Interaction volume radius: 5 \u00c5
Interaction volume height: 10 \u00c5
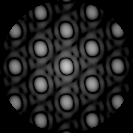
Disorder parameter: 0.008935